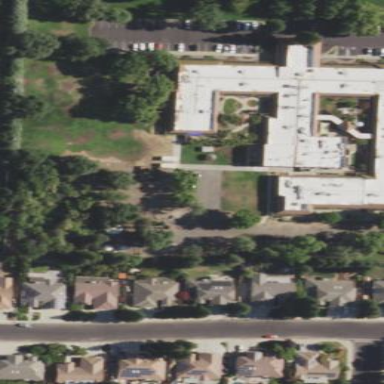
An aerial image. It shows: Nursing home.